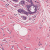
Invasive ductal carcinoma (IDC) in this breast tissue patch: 0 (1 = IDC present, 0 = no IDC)